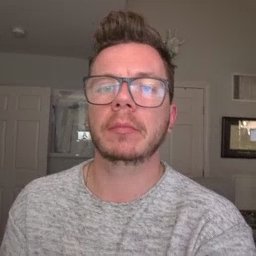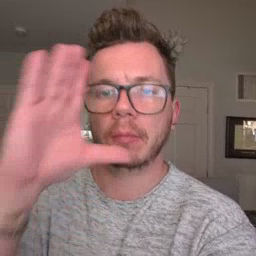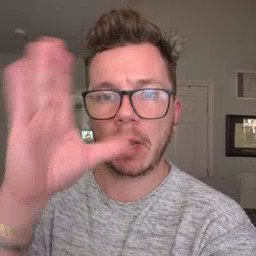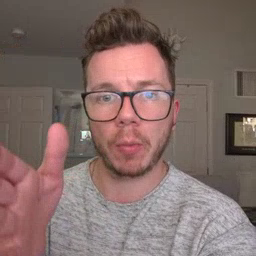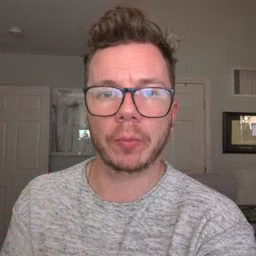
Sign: hello